Brain MRI, t2w sequence, axial 2D slice.
Patient: age 34, sex F, weight 90 kg, height 1.9 m
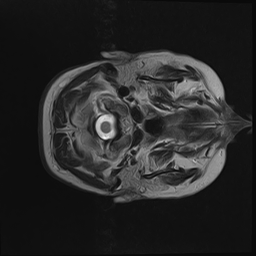